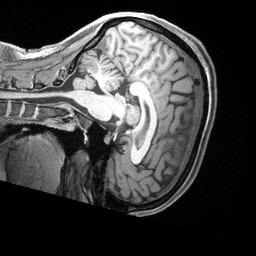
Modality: T1w
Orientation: sagittal
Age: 39
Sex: female
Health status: ill
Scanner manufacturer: siemens
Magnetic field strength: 3 T
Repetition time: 2.4 s
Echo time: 0.00222 s